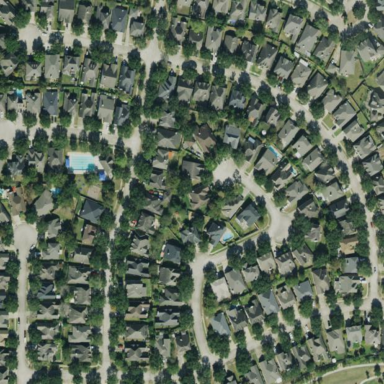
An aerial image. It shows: Residential neighbourhood.